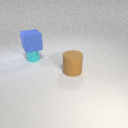
large brown rubber cylinder in front of small cyan metal cylinder